Question: I would like to use mustache.js with jQuery in my HTML5 app, but I can't make all the component work together. Every file is found, there is no problem here (the template is loaded roght, I can see its value in the Firebug debugguer).
Here is my index.html :
'''
<!DOCTYPE html>
<html lang="fr">
<head><meta charset="utf-8"></head>
<body>
<script src="http://ajax.googleapis.com/ajax/libs/jquery/1.5/jquery.min.js"></script>
<script src="../js/jquery.mustache.js"></script>
<script src="../js/app.js"></script>
<div id="content"></div>
</body>
</html>
'''
Here is my app.js file :
'''
$(document).ready(function() {
var template = $.get('../templates/article.mustache');
$.getJSON('../js/article.json', function(view) {
var html = Mustache.to_html(template, view);
$("#content").append(html);
});
});
'''
The jquery.mustache.js file is the one generated from <URL> :
'''
/*
Shameless port of a shameless port
@defunkt => @janl => @aq
See http://github.com/defunkt/mustache for more info.
*/
;(function($) {
// <snip> mustache.js code
$.mustache = function(template, view, partials) {
return Mustache.to_html(template, view, partials);
};
})(jQuery);
'''
Noting is displayed. Firebug tells me
> Mustache is not defined
See capture :

I know something is missing, but I can't tell what.
Thanks.
---
:
The correct and complete answer to a example is the following :
- - - '$.mustache.to_html''Mustache.to_html'<URL>-
But, it is easy to read the json from another file :
You can finally also read the template from a file :
Working example (without loading order problems) :
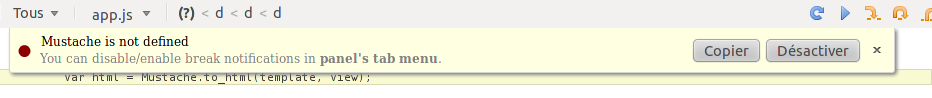
Answer: In place of 'Mustache.to_html', try '$.mustache'. It looks to me like the 'Mustache' variable is defined within the function, so it is not directly accessible outside of it.